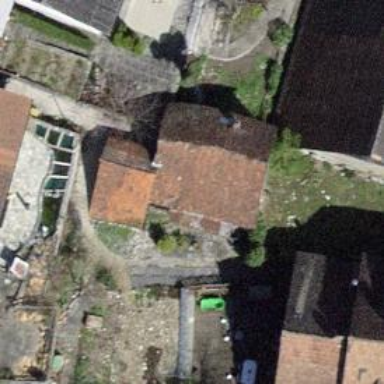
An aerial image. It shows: Building with tile roof.